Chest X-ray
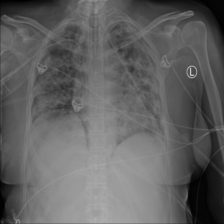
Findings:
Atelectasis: negative
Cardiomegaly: negative
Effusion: negative
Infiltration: negative
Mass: negative
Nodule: negative
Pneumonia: negative
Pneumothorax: positive
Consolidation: negative
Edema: negative
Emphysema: negative
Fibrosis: negative
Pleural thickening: negative
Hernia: negative